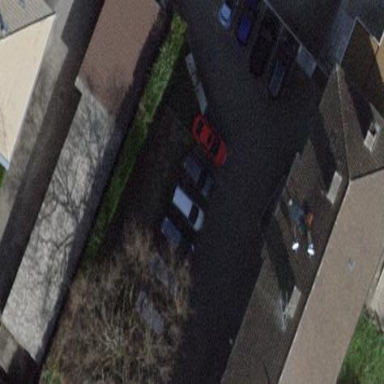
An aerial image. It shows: Group of garages.